Question: 1-problem: I need to enable users to select one or more things from a large amount of information that is grouped into a hierarchical structure for selection, data entry, were data could have a depth of 4, 5 parent categories.
2-functionality I'm looking for:
Similar to eBay shows cascading lists when selecting an item's category. When the page is displayed, you only get the first list box. After selecting one in the first, the second is displayed. The process continues until the selected category does not have sub-categories.
}
3-actual table and query:
table:
-int Id
-string Name
-int ParentId
query:
'''
public IList<CategoryTable> listcategories(int parentId)
{
var query = from c in categorytable
where c.ParentId == parentId
select c;
var result= query.ToList();
return result;
}
'''
4-I dont know how to start, any guideline, live example jsfiddle, demo or tutorial would be greatly appreciated.
brgds
UPDATE: I believe that this functionality is not very developed in webtutorials and questions. consequently I started a bounty for a great answer. I will asign the bounty for a live example of the functionality previous commented. thanks!
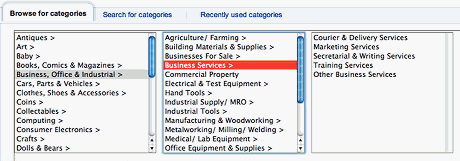
Answer: I'm using knockout and Webapi to power cascading dropdowns in an app I'm developing at the moment.
I've got a basic dropdown list like below.
'''
<select data-bind="options: CurrentList,
optionsText: 'name',
value: CurrentListSelectedItem,
optionsCaption: 'Please Select...'"></select>
'''
'''
self.CurrentList = ko.observableArray(CurrentListData);
self.CurrentListSelectedItem = ko.observable();
self.CurrentListSelectedItem.subscribe(function () {
//ajaxcall to populate list 2
});
'''
Server side I've got a simple rest service that take an Id of a point in the tree and returns all its children, this way you can just chain as many of these dropdowns together as you wish (as long as your hierarchy has the levels to match.
See fiddle of working example with mocked data <URL>